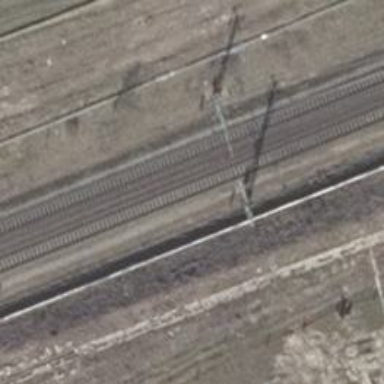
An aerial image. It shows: Catenary mast for power lines.